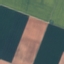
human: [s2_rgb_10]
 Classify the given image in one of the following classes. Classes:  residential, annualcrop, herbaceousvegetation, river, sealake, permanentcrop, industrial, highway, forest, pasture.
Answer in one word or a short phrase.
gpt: AnnualCrop